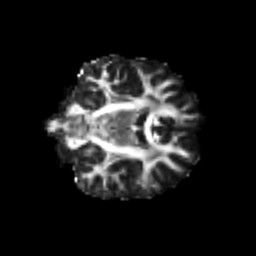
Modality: FA
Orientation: coronal
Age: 47
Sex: male
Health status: healthy
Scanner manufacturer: siemens
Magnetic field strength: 3 T
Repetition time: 3.6 s
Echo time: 0.092 s